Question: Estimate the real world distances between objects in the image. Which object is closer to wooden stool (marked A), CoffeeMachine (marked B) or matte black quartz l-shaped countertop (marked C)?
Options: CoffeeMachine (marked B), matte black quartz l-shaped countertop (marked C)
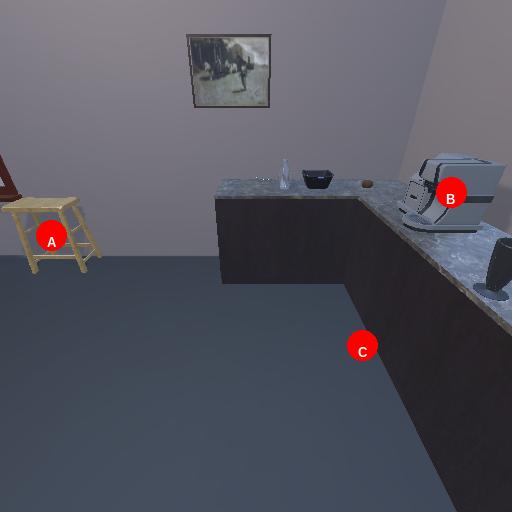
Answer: CoffeeMachine (marked B)